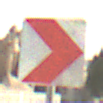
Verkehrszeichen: RichtungstafelnInKurvenKleinLinks
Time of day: MorningAfternoon
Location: Outdoor (Suburban)
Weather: Clear
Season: NotSpecified
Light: Natural